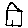
Label: house